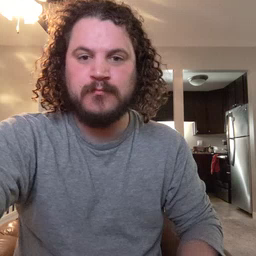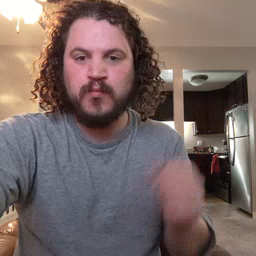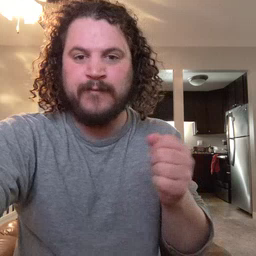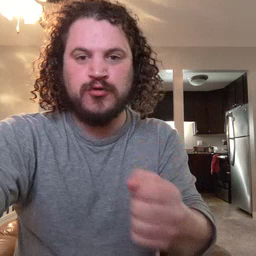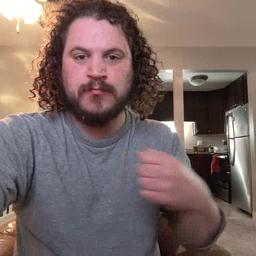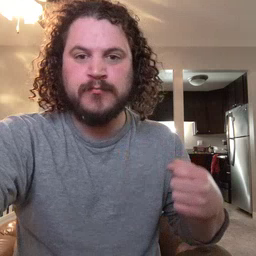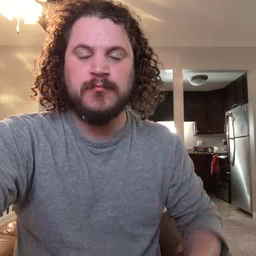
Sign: refrigerator